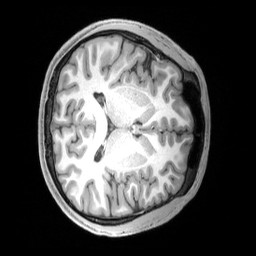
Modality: T1w
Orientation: axial
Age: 21
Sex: male
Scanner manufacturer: siemens
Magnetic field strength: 3 T
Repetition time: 2.4 s
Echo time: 0.00219 s